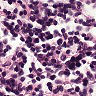
Metastatic tissue present: no